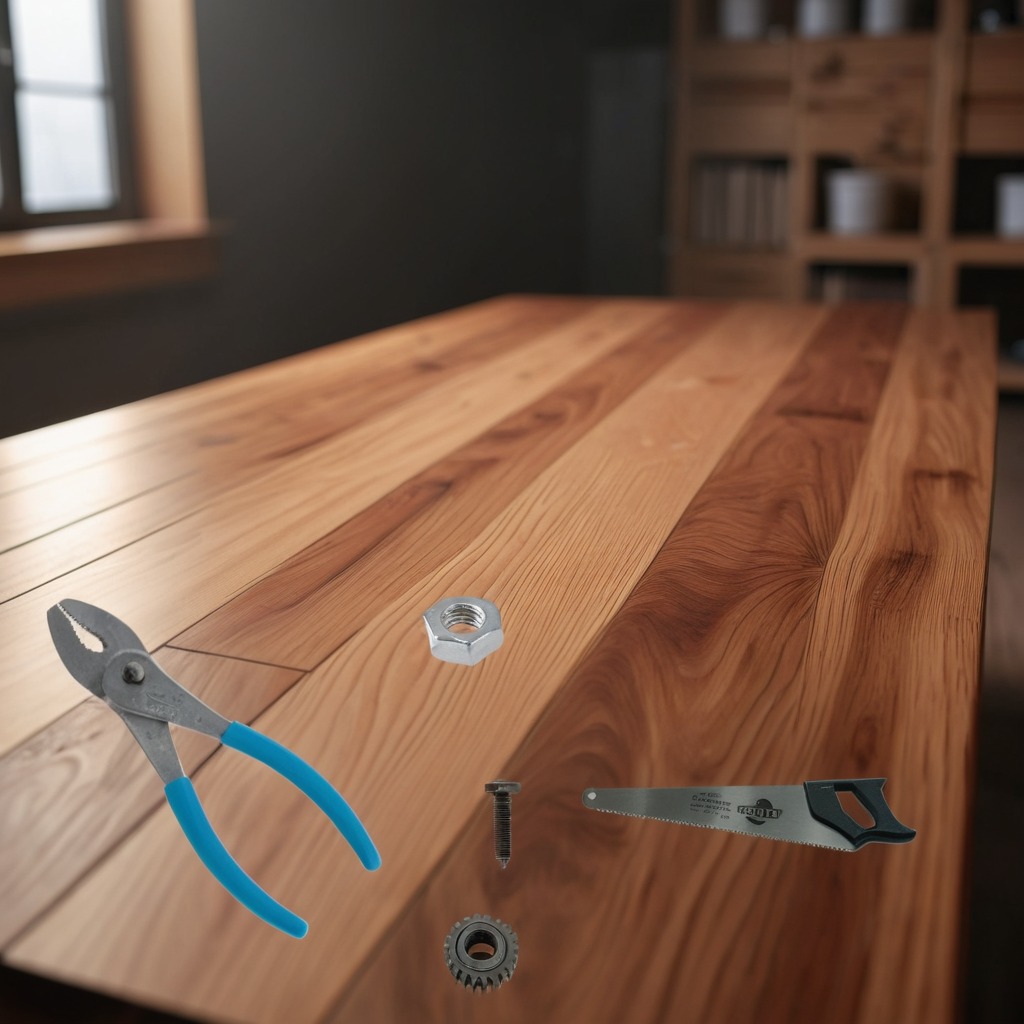
A metal gear with teeth is lying on the wooden table.